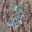
Label: 2